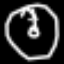
Label: clock